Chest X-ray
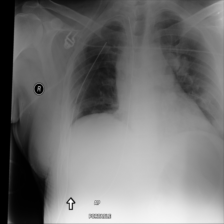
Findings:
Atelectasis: negative
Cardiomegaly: negative
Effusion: negative
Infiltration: negative
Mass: positive
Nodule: negative
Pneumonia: negative
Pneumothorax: negative
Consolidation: negative
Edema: negative
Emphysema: negative
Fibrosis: negative
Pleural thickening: negative
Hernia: negative